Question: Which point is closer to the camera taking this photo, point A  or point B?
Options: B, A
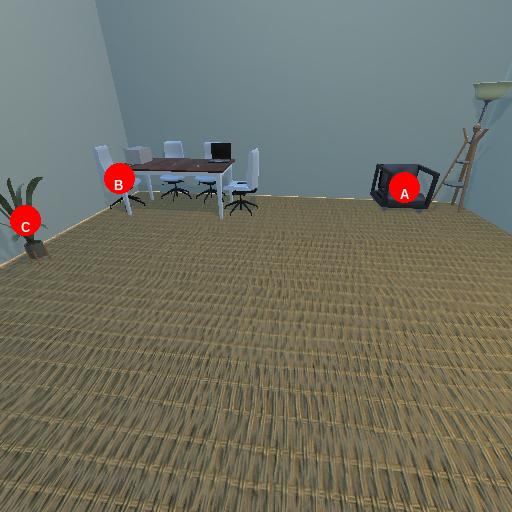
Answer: B